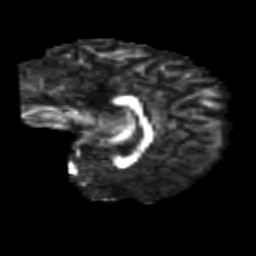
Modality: FA
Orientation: sagittal
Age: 31
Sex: female
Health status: healthy